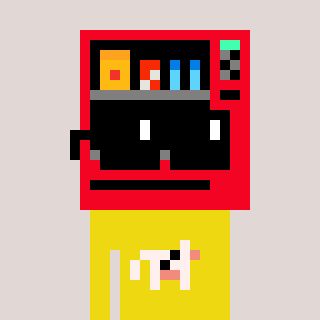
a pixel art character with square black sunglasses, a vending machine-shaped head and a yellow-colored body on a warm background